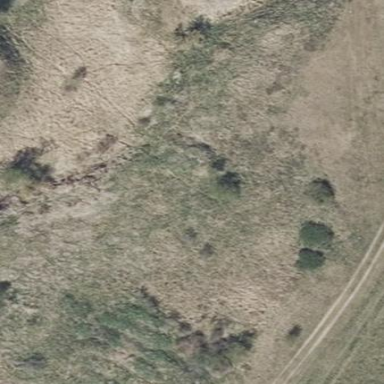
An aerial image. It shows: Patch of scrub vegetation.